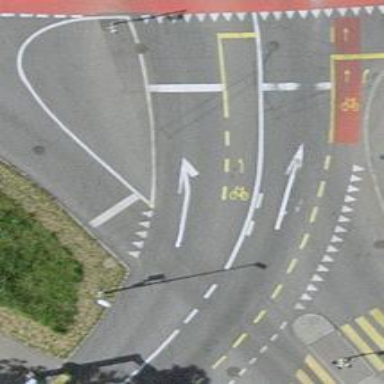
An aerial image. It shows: Road with traffic signals.